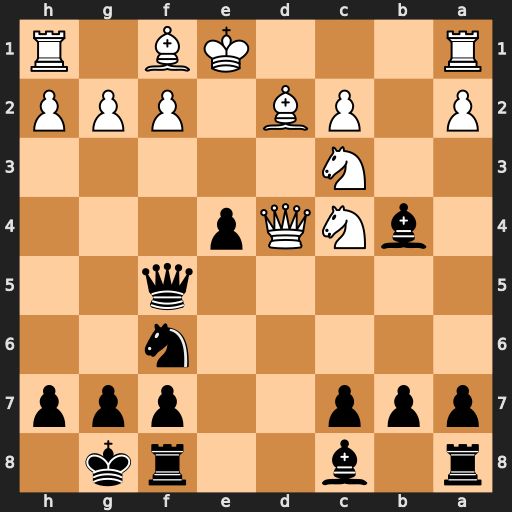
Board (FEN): r1b2rk1/ppp2ppp/5n2/5q2/1bNQp3/2N5/P1PB1PPP/R3KB1R
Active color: b
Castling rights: KQ
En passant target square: -
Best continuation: Bc5 Ne3 Bxd4 Nxf5 Bxf5